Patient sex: M
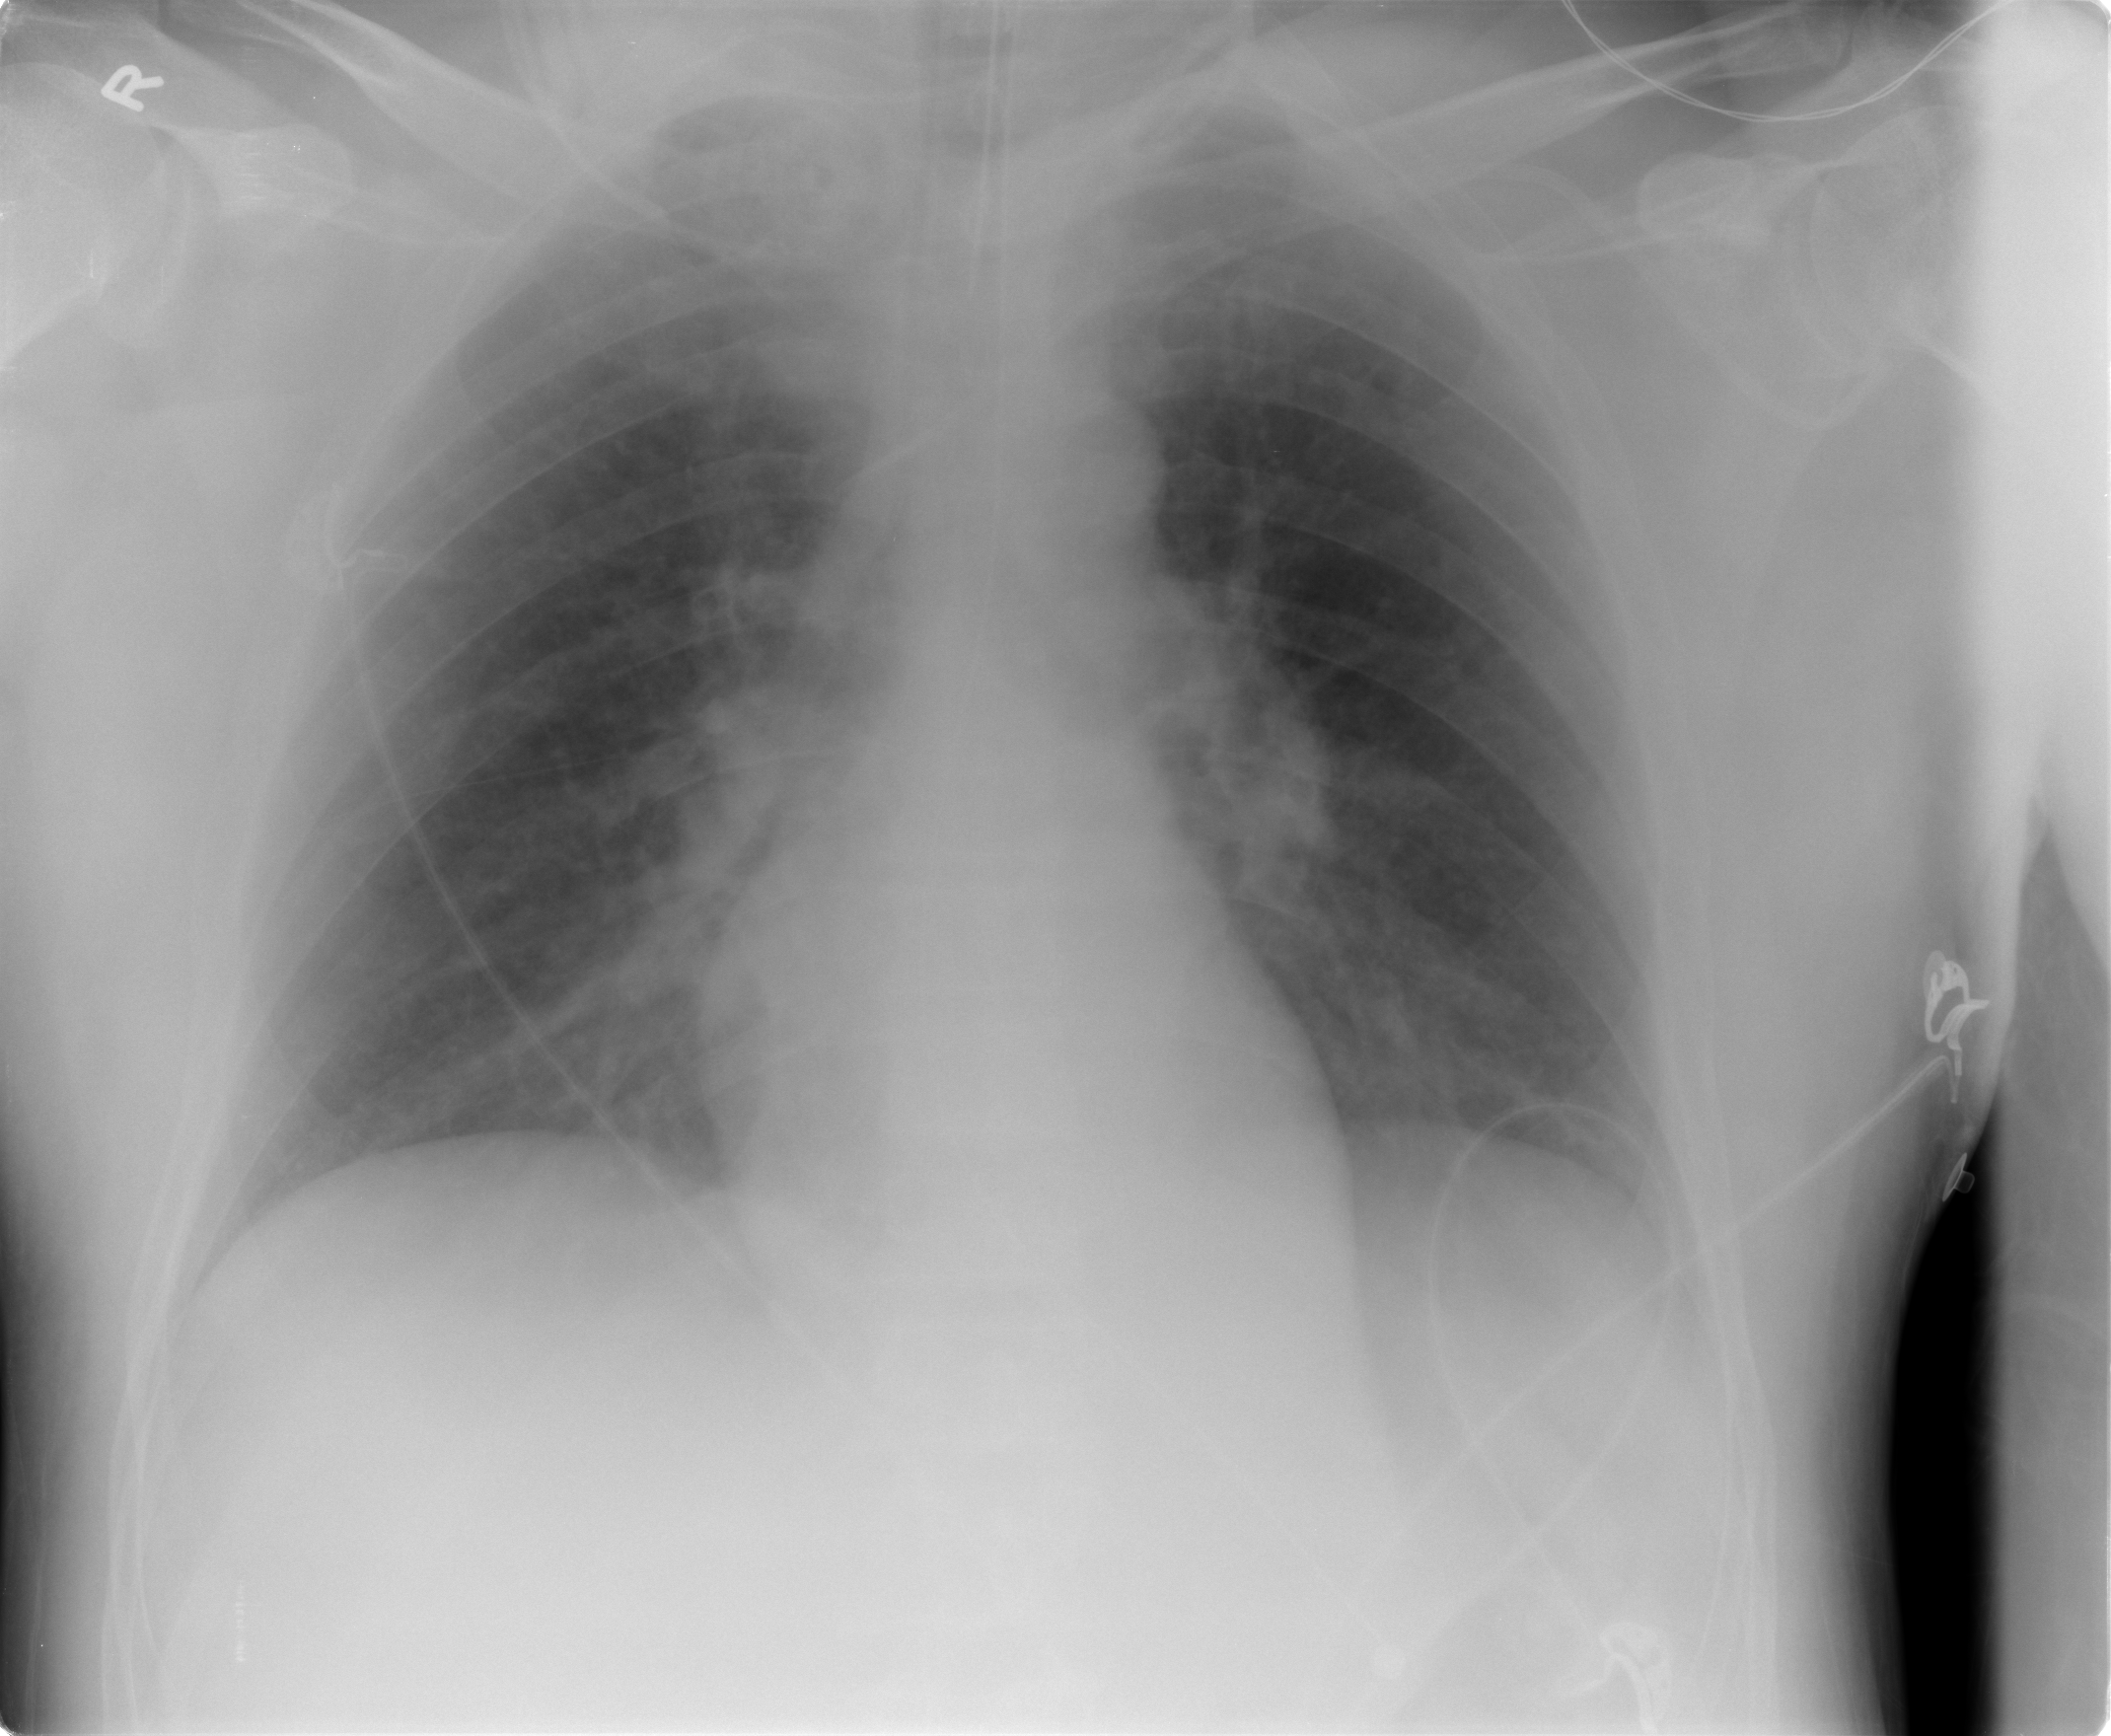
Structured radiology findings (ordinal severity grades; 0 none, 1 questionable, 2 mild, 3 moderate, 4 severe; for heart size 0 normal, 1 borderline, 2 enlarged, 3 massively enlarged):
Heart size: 0
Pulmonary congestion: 0
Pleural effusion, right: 0
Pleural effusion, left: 0
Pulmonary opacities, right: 0
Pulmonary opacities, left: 0
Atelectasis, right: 2
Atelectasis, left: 0